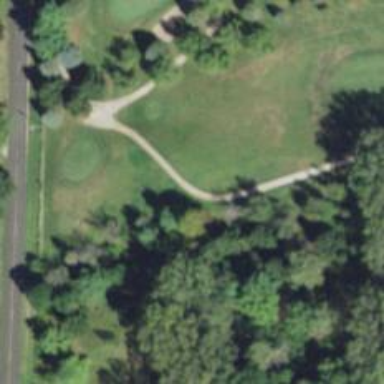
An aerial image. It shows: Path for both road and golf.